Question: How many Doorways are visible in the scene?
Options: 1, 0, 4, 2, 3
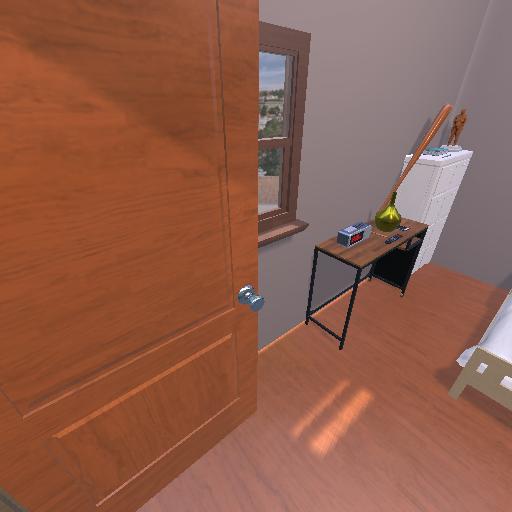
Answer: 1